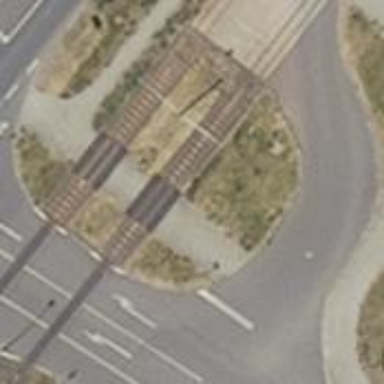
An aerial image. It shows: Railway crossing.